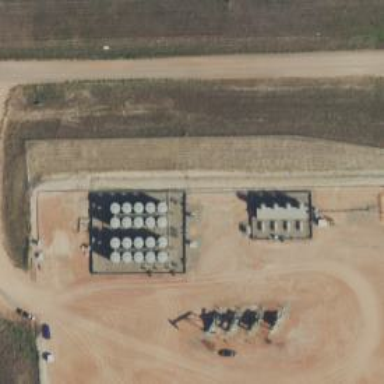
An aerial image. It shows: Storage tank that is man-made.